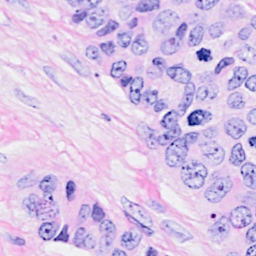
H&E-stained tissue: Breast